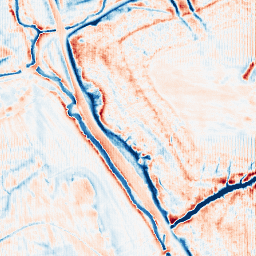
Category: edge_preserving
Decomposition family: anisotropic_diffusion
Decomposition parameters: iterations: 50
kappa: 50
gamma: 0.15
Upsampling method: fft_zeropad
Upsampling parameters: scale: 2
Upsampling scale: 2